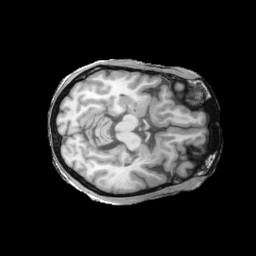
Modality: T1w
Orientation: axial
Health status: ill
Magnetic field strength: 3 T